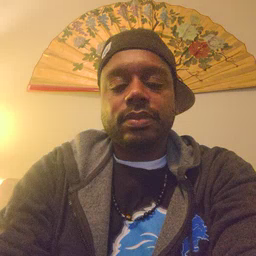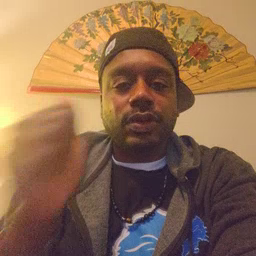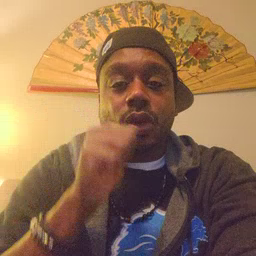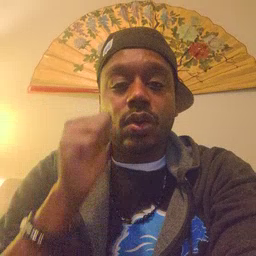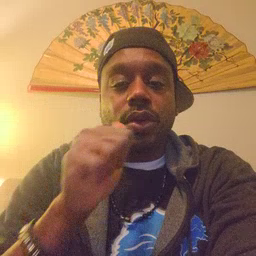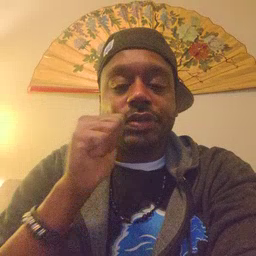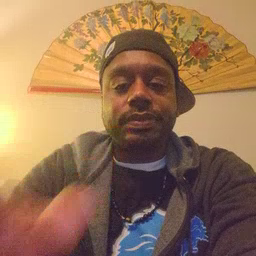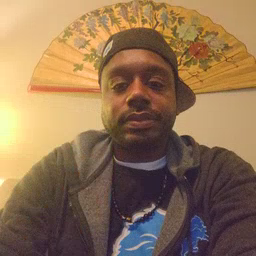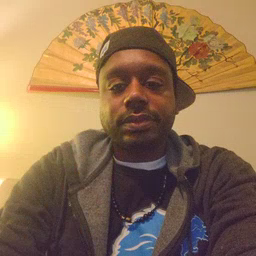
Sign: girl